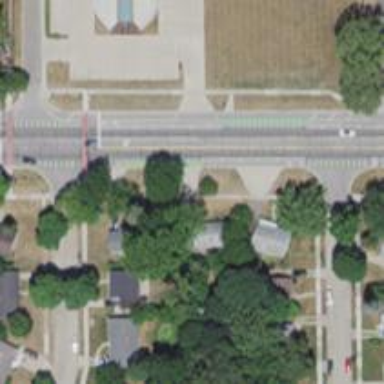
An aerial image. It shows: Secondary road with buffered cycle lane.